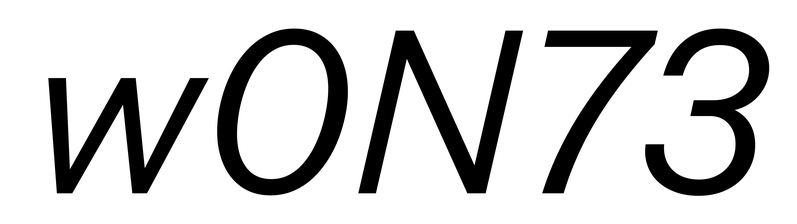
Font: InstrumentSans-Italic_Italic